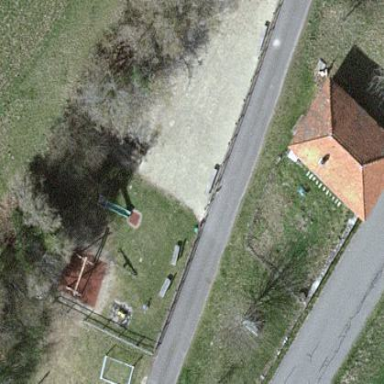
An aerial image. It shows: Playground area for leisure land.